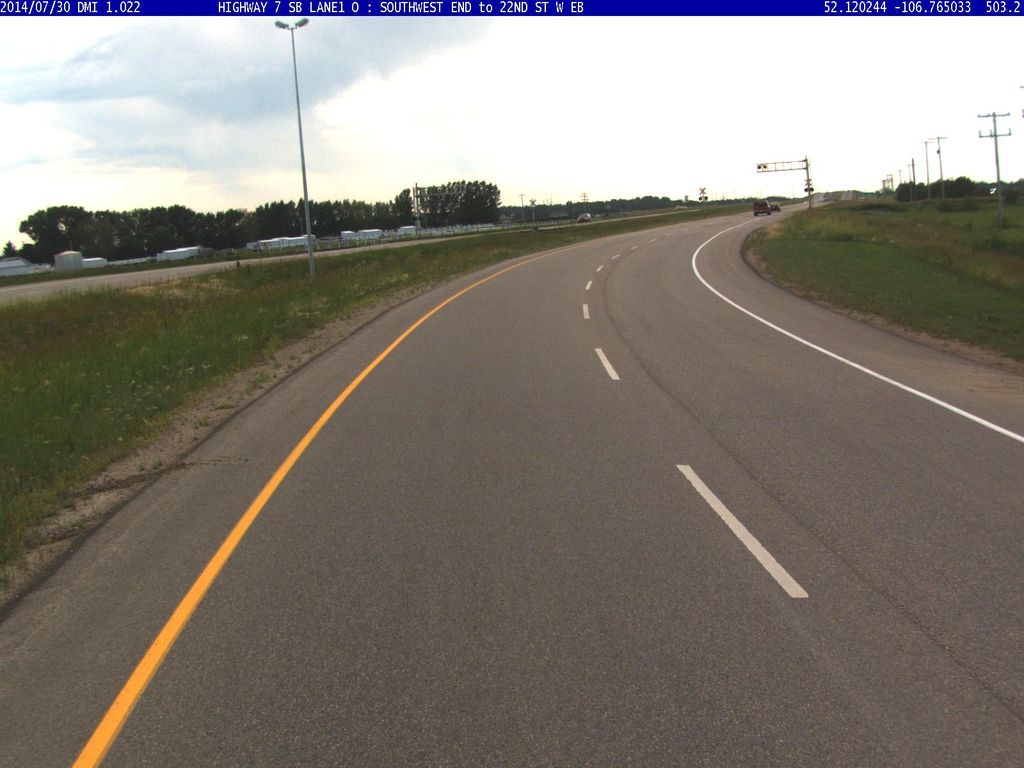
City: saskatoon